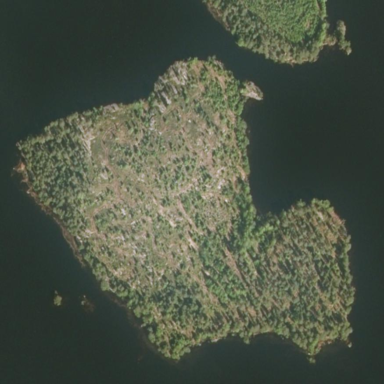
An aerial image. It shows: Image showing island.